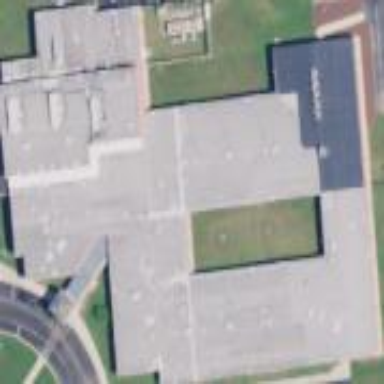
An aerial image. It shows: School building.